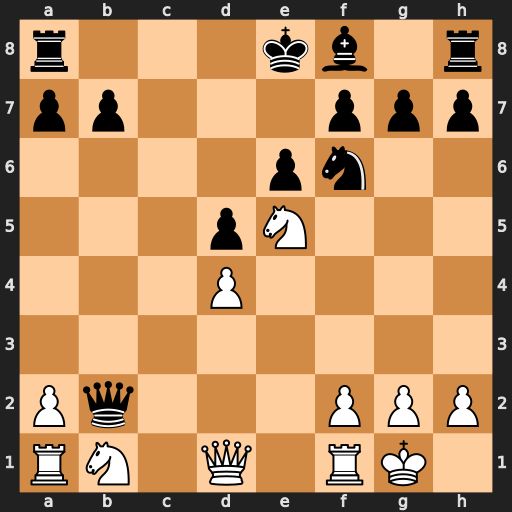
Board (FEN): r3kb1r/pp3ppp/4pn2/3pN3/3P4/8/Pq3PPP/RN1Q1RK1
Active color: w
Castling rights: kq
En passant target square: -
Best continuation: Qa4+ b5 Qa6 Rd8 Qc6+